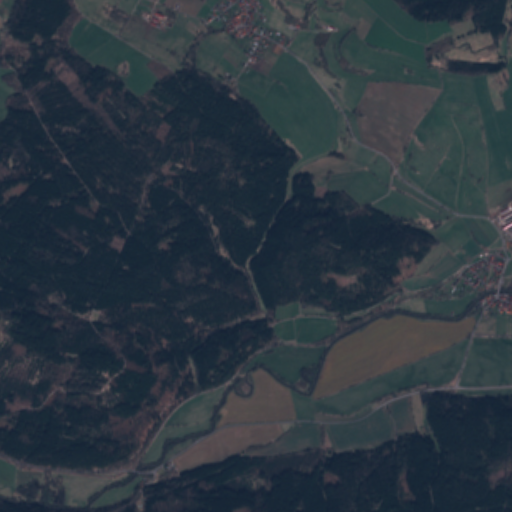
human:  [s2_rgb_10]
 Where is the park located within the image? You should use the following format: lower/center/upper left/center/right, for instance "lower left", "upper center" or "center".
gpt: The park is located in the upper left of the image.
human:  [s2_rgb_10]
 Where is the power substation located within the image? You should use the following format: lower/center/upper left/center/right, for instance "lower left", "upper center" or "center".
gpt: The power substation is located in the lower center of the image.
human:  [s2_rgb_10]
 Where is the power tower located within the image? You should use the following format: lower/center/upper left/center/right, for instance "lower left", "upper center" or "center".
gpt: There is no power tower in the image.